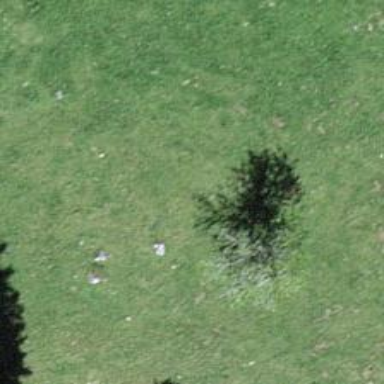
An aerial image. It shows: Needle-leaved tree in its natural environment.